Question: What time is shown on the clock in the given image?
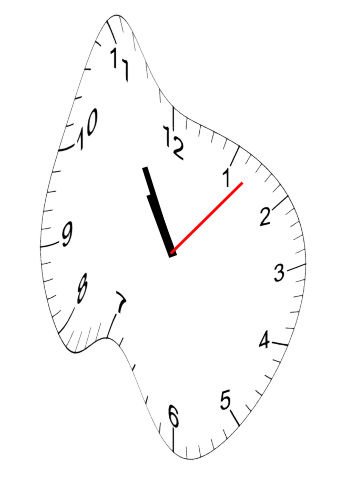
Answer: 10:55:07